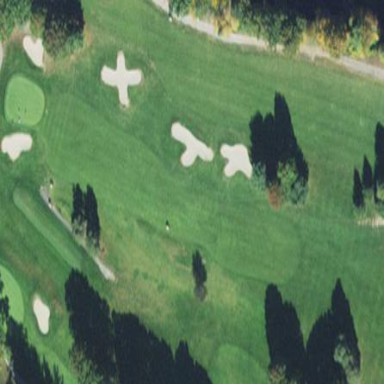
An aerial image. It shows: Grassy area designated as golf fairway.